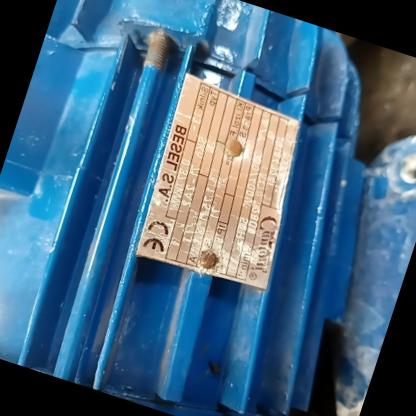
Klasa: tabliczka-znamionowa